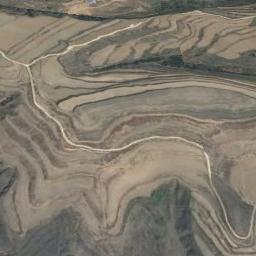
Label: terrace